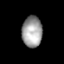
Tissue: lung
Cell type: Epithelial cells
Senescence score: 0.2171
Nuclear area (px): 613
Mean DAPI intensity: 159.034